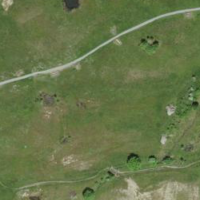
EUNIS habitat code: 25
Species observed at this site:
Lythrum salicaria
Corvus corone
Plantago major
Cepaea nemoralis
Fagus sylvatica
Oedemera femorata
Vaccinium myrtillus
Sambucus racemosa
Chiasmia clathrata
Sambucus nigra
Trifolium pratense
Hippocrepis comosa
Ischnura elegans
Caltha palustris
Erithacus rubecula
Geum urbanum
Vicia cracca
Tussilago farfara
Centaurium erythraea
Circaea lutetiana
Fragaria vesca
Jacobaea vulgaris
Veronica chamaedrys
Podarcis muralis
Echium vulgare
Lasius fuliginosus
Dipsacus fullonum
Primula veris
Turdus merula
Eristalis tenax
Geum rivale
Bombus humilis
Linaria vulgaris
Euonymus europaeus
Pisaura mirabilis
Bellis perennis
Prunella vulgaris
Prunus spinosa
Daucus carota
Cichorium intybus
Allium ursinum
Clitellaria ephippium
Chrysops caecutiens
Arum maculatum
Euphorbia cyparissias
Trifolium repens
Dactylis glomerata
Rutpela maculata
Cytisus scoparius
Cardamine pratensis
Geranium robertianum
Ficaria verna
Anthyllis vulneraria
Stachys sylvatica
Epilobium hirsutum
Aglais urticae
Dolycoris baccarum
Briza media
Equisetum telmateia
Anas platyrhynchos
Iris sibirica
Medicago lupulina
Trachys minutus
Typha latifolia
Lotus corniculatus
Leucanthemum vulgare
Clematis vitalba
Melilotus albus
Fringilla coelebs
Lamium galeobdolon
Frangula alnus
Filipendula ulmaria
Cicindela campestris
Ajuga reptans
Prunus padus
Coccinella septempunctata
Pieris rapae
Taraxacum officinale
Polyommatus icarus
Hedera helix